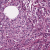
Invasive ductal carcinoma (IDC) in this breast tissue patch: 1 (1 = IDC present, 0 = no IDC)